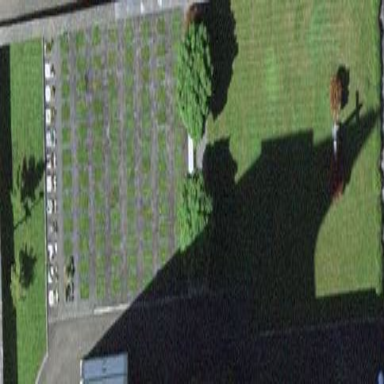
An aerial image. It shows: Cemetery.